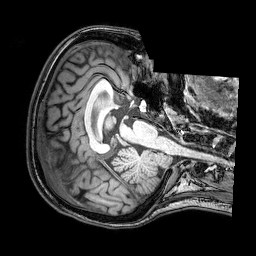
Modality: T1w
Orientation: axial
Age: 22
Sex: female